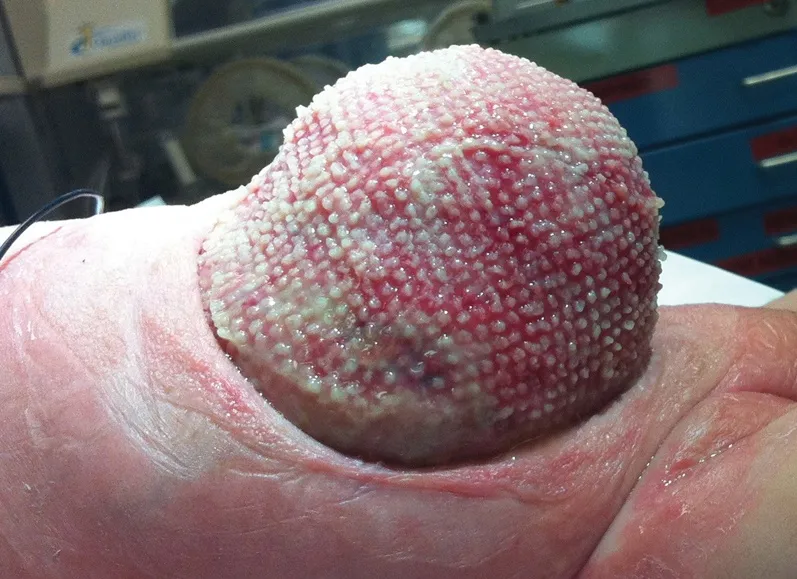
Gastroschisis on day of life 29, 7 days after vacuum-assisted closure dressing was placed, showing consolidation of herniated abdominal contents.
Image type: medical_photograph (other_medical_photograph)